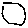
Label: hexagon